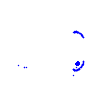
Particle: electron